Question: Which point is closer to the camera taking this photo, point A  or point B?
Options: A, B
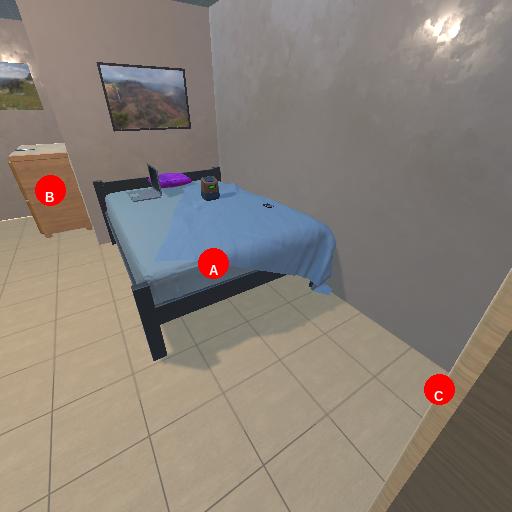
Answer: A